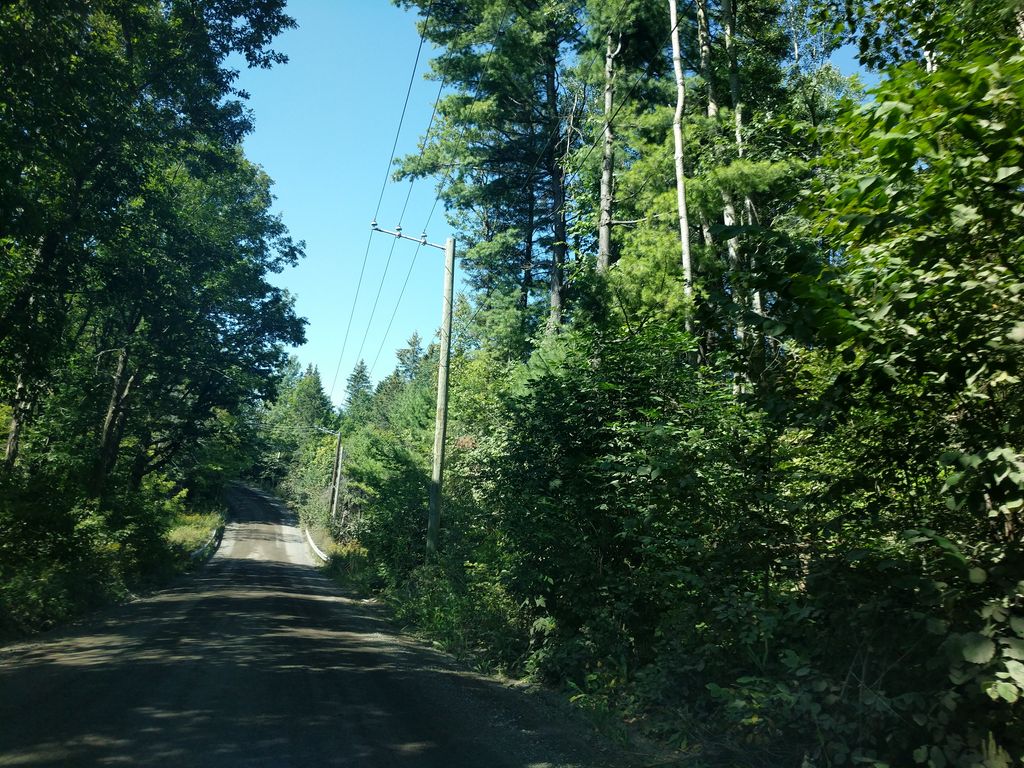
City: ottawa-gatineau